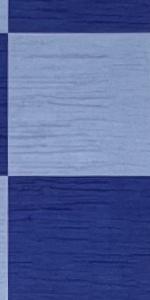
Label: Empty